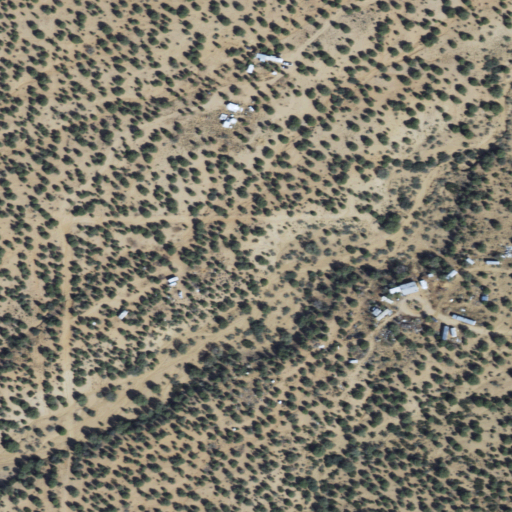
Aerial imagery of island in Arizona named Pyramid Rock containing shrub and open development